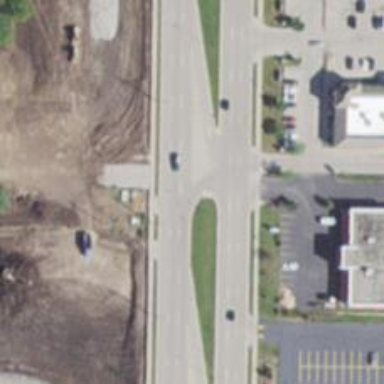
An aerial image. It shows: Secondary link road with asphalt surface.